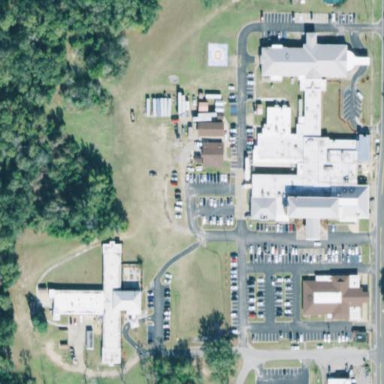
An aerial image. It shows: Healthcare facility identified as hospital.